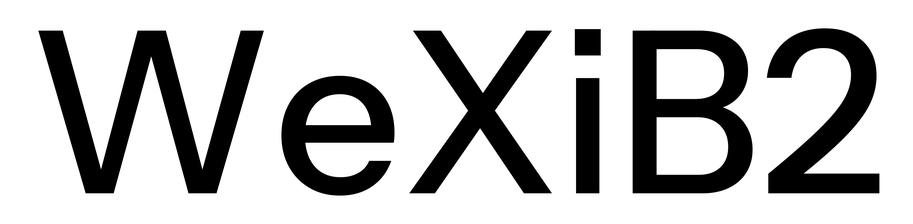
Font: InstrumentSans_Medium